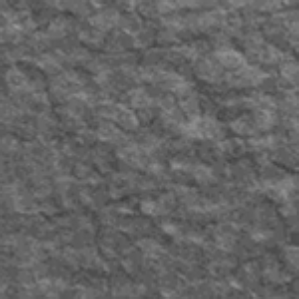
Label: frost